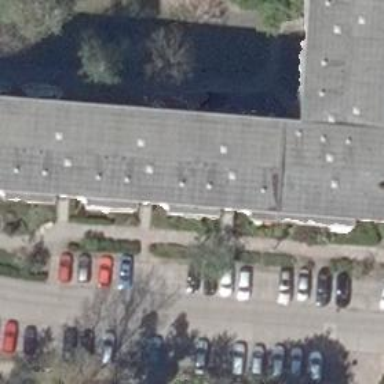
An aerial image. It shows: Residential building with flat roof made of tar paper.